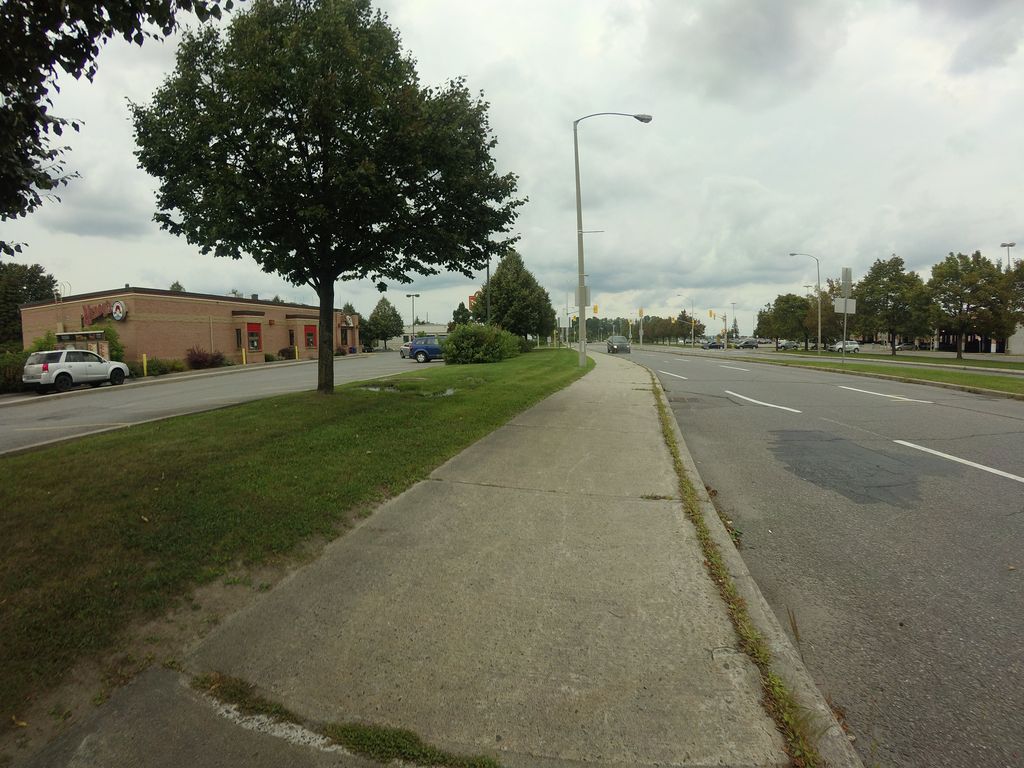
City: ottawa-gatineau